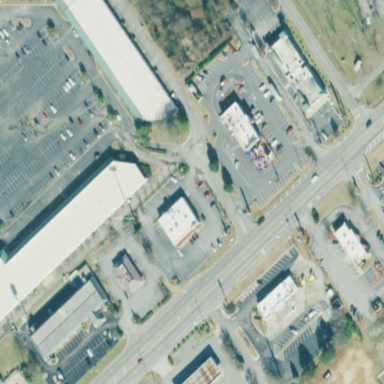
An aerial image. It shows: Retail area.